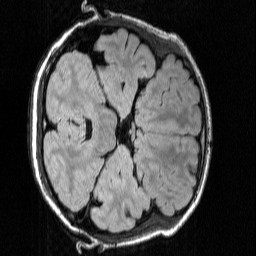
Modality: FLAIR
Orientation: axial
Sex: female
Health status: ill
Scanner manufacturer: siemens
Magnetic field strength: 3 T
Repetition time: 7 s
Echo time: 0.372 s